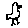
Label: bird